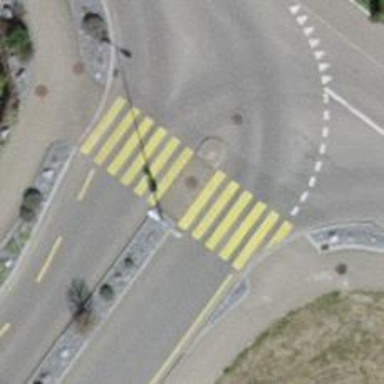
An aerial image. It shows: Uncontrolled zebra crossing with pedestrian island.